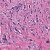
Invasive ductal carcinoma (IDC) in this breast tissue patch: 1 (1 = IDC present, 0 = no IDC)